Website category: sports
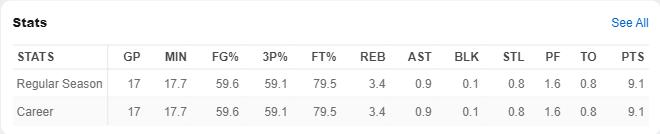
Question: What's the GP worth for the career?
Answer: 17

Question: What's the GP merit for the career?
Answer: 17

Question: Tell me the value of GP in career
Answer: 17

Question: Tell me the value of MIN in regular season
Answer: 17.7

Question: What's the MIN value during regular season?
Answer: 17.7

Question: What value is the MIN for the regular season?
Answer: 17.7

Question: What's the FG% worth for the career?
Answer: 59.6

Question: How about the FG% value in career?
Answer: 59.6

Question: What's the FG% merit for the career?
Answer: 59.6

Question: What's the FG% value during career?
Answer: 59.6

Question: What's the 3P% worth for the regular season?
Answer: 59.1

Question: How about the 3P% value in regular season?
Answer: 59.1

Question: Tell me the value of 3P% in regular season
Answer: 59.1

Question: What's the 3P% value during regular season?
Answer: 59.1

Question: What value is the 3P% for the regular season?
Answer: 59.1

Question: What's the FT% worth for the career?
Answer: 79.5

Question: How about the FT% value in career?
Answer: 79.5

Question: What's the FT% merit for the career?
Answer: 79.5

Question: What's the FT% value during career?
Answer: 79.5

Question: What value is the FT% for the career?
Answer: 79.5

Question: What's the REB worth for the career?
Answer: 3.4

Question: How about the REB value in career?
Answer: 3.4

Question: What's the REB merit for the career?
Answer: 3.4

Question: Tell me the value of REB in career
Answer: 3.4

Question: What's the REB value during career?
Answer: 3.4

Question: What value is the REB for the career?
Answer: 3.4

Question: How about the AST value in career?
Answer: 0.9

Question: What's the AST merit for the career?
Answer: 0.9

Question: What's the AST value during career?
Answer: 0.9

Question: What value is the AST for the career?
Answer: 0.9

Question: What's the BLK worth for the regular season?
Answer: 0.1

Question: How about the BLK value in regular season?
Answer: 0.1

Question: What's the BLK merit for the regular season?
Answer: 0.1

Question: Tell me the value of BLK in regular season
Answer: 0.1

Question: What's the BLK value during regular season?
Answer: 0.1

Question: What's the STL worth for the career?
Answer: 0.8

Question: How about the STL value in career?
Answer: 0.8

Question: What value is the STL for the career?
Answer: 0.8

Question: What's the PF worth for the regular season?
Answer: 1.6

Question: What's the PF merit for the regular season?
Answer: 1.6

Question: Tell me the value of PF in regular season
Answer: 1.6

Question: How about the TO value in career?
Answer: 0.8

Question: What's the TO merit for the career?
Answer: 0.8

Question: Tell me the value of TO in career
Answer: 0.8

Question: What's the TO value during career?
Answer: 0.8

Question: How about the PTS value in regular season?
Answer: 9.1

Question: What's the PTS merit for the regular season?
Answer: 9.1

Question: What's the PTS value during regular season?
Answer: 9.1

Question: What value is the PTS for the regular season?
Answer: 9.1